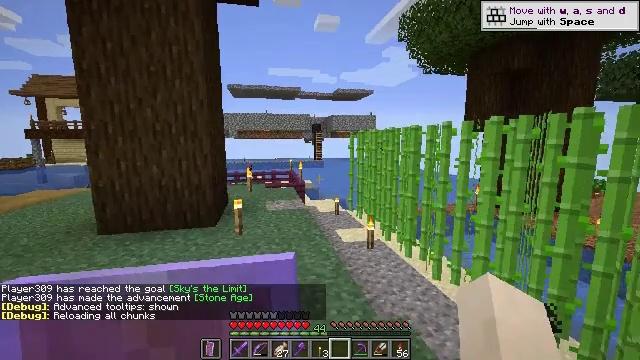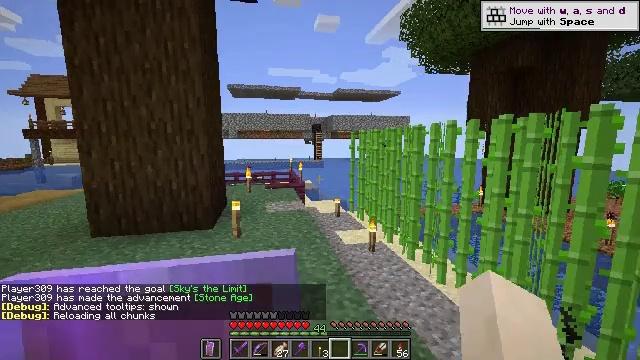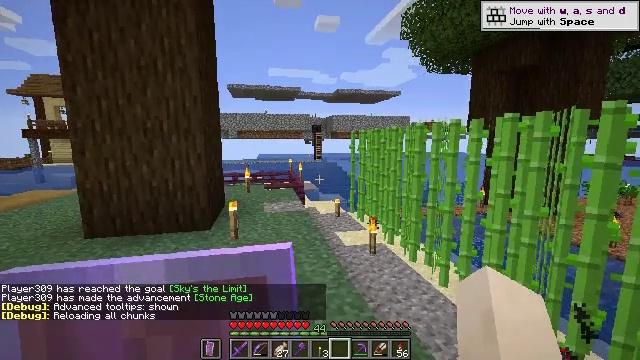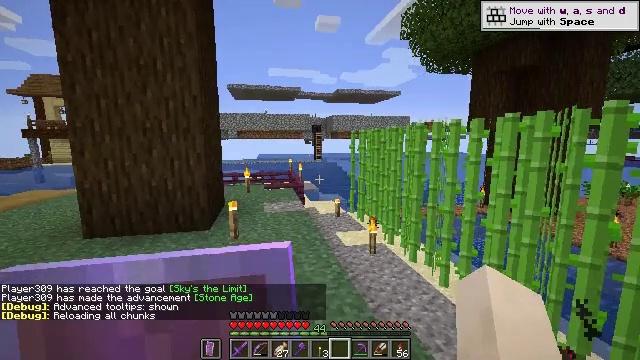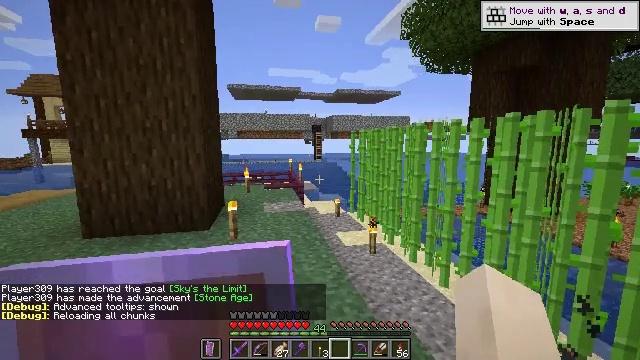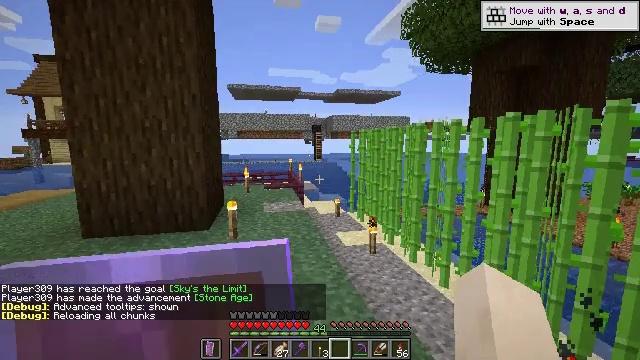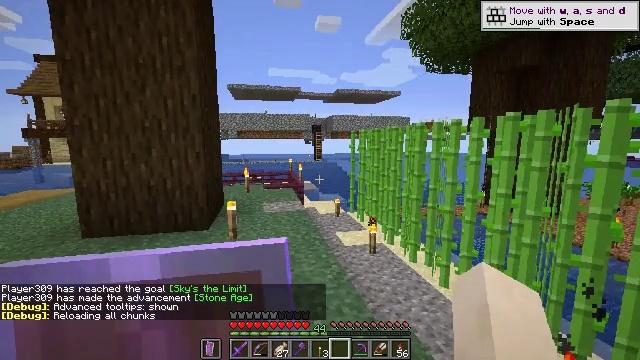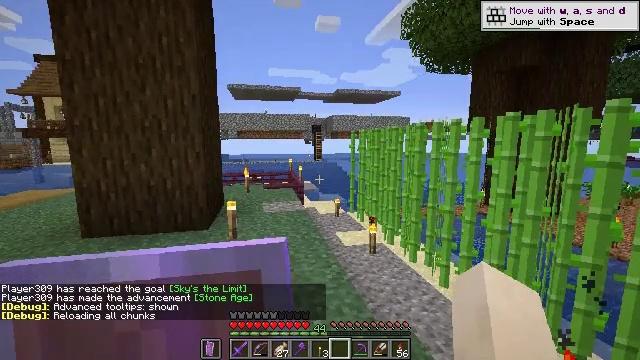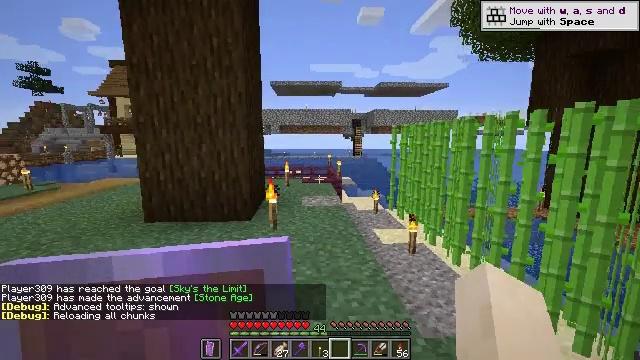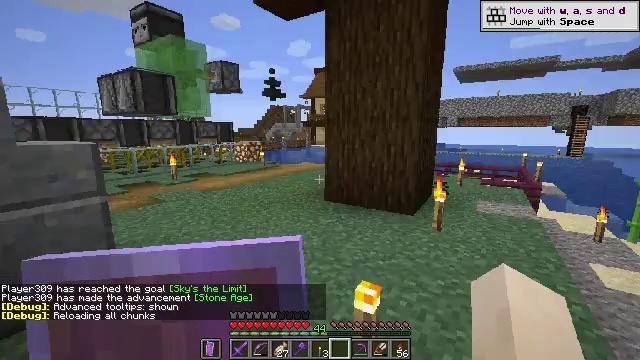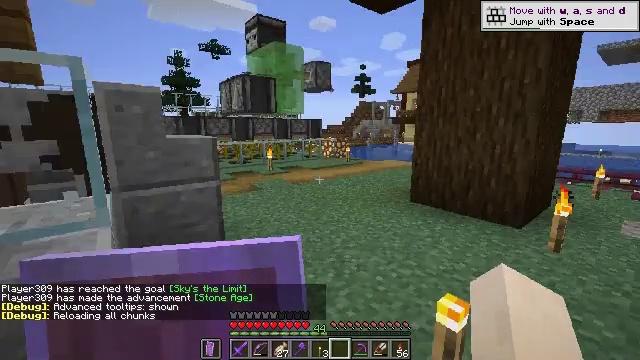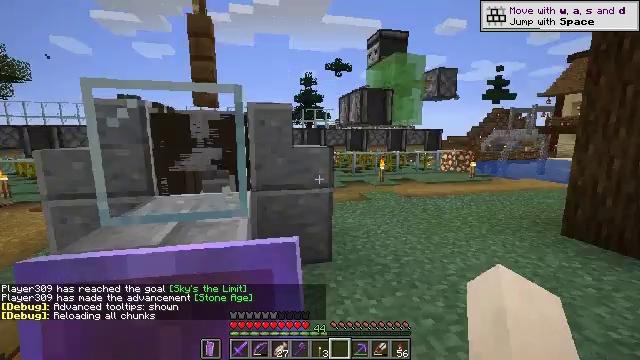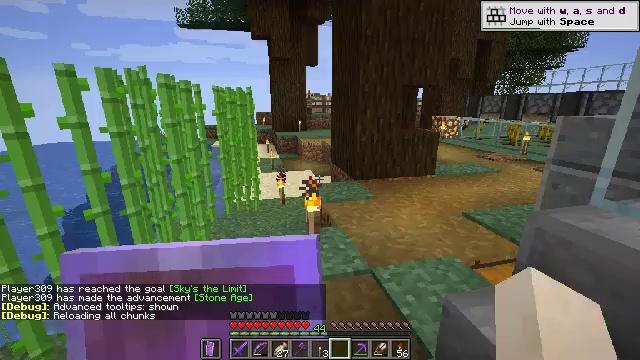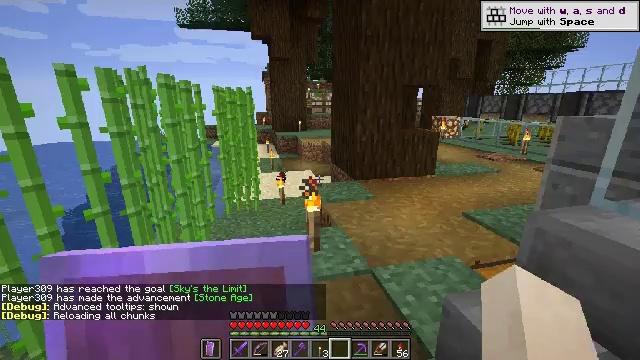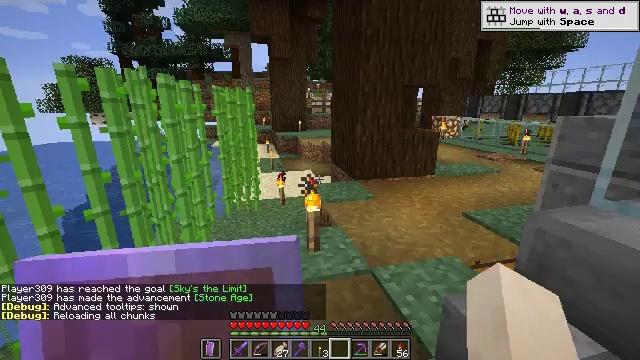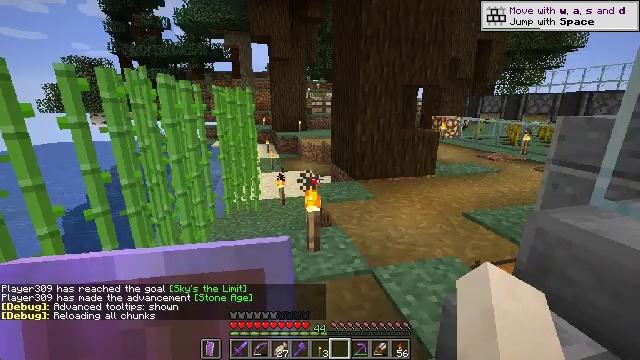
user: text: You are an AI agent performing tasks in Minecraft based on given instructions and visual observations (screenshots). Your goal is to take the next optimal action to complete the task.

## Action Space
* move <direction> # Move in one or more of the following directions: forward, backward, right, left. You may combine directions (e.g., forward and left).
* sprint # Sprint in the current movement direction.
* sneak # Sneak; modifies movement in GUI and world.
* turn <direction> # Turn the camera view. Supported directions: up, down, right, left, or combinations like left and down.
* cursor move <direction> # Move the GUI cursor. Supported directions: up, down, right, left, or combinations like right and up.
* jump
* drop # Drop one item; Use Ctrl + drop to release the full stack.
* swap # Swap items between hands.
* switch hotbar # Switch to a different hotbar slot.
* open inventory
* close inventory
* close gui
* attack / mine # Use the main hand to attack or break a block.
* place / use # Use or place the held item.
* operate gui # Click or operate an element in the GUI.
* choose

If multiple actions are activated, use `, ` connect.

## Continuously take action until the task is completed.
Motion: motion action
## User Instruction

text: Mine the bone block found in fossils.
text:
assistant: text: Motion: no_op
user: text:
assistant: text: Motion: no_op
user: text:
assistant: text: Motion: no_op
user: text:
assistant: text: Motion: no_op
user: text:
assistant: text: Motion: no_op
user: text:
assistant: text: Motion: no_op
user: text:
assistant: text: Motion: no_op
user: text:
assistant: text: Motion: turn left and down
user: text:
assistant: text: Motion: turn left and down
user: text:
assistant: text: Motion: turn left
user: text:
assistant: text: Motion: turn left and up
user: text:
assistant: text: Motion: turn left and down
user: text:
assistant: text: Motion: no_op
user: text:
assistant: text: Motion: no_op
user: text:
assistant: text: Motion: no_op
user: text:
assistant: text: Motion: no_op
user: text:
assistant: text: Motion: no_op
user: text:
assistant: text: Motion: no_op
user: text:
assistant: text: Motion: move right, turn left and up
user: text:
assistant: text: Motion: move right
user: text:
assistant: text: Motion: move right
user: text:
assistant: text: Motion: move forward and move right
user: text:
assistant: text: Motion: move forward
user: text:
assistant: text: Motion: move forward
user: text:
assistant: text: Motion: move forward
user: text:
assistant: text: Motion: move forward
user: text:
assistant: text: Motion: move forward
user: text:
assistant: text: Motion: move forward
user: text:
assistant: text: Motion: move forward, sprint
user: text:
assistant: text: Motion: move forward, sprint